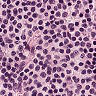
Metastatic tissue present: no